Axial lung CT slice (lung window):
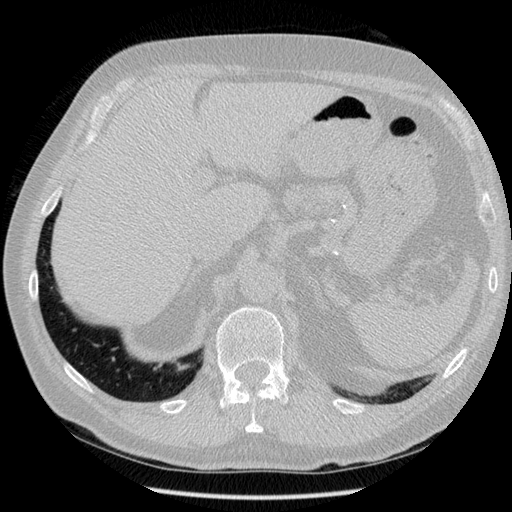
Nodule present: no